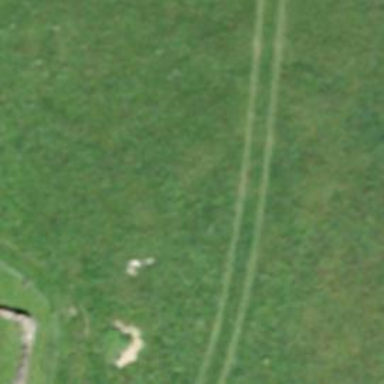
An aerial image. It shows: Track with grass surface categorized as grade4 tracktype.